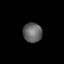
Tissue: skin
Cell type: Epithelial cells
Senescence score: 0.2298
Nuclear area (px): 366
Mean DAPI intensity: 101.076